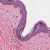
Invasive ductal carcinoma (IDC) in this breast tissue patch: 0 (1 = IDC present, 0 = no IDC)